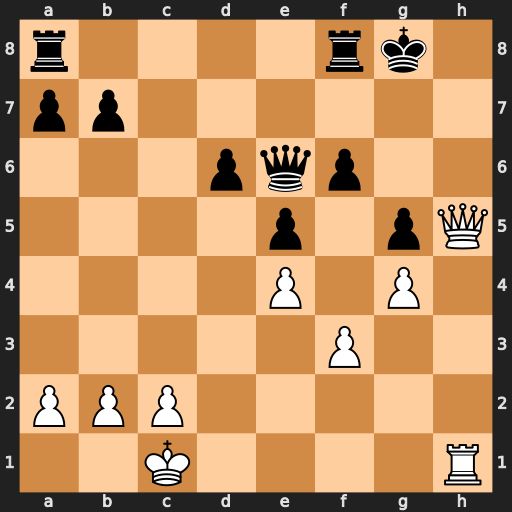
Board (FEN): r4rk1/pp6/3pqp2/4p1pQ/4P1P1/5P2/PPP5/2K4R
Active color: w
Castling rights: -
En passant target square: -
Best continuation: Qg6#